Question: I still can't install any plugin for eclipse because of a ValidatorException

'''
Unable to read repository at http://www.pydev.org/updates/content.xml.
sun.security.validator.ValidationException: PKIX path building failed:
sun.security.provider.certpath.SunCertPathBuilderException: unable to
find valid certification path to requested target
'''
What should I do in that case?
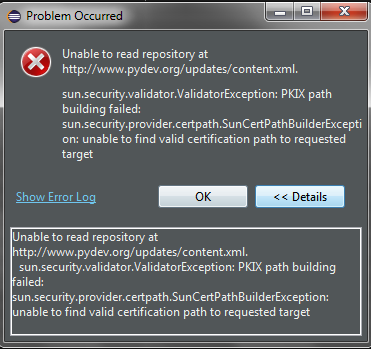
Answer: I think this is a common certificate issue, which can happen because of multiple reasons. I'll list the 2 most likely to be the case here:
1. The URL mentioned in the error does a redirect from HTTP to HTTPS, which java does not seem to like. I'm not sure if this is still an issue in recent Java versions, could not find a better reference but they mention it here: https://github.com/protegeproject/protege/issues/17 Please try to change the update-site URL from http://www.pydev.org/updates/ to what it redirects to (which currently is: https://dl.bintray.com/fabioz/pydev/5.3.1/)
2. The certificate could not be validated because the certificate issuers root certificate is not in your keystore. Make sure you have the most recent version of java installed (each new version contains a new keystore). You can also add the issuers root certificate (or the certificate of the site) into your keystore using the keytool.